Chest X-ray. View position: PA
Patient age: 28
Patient sex: M
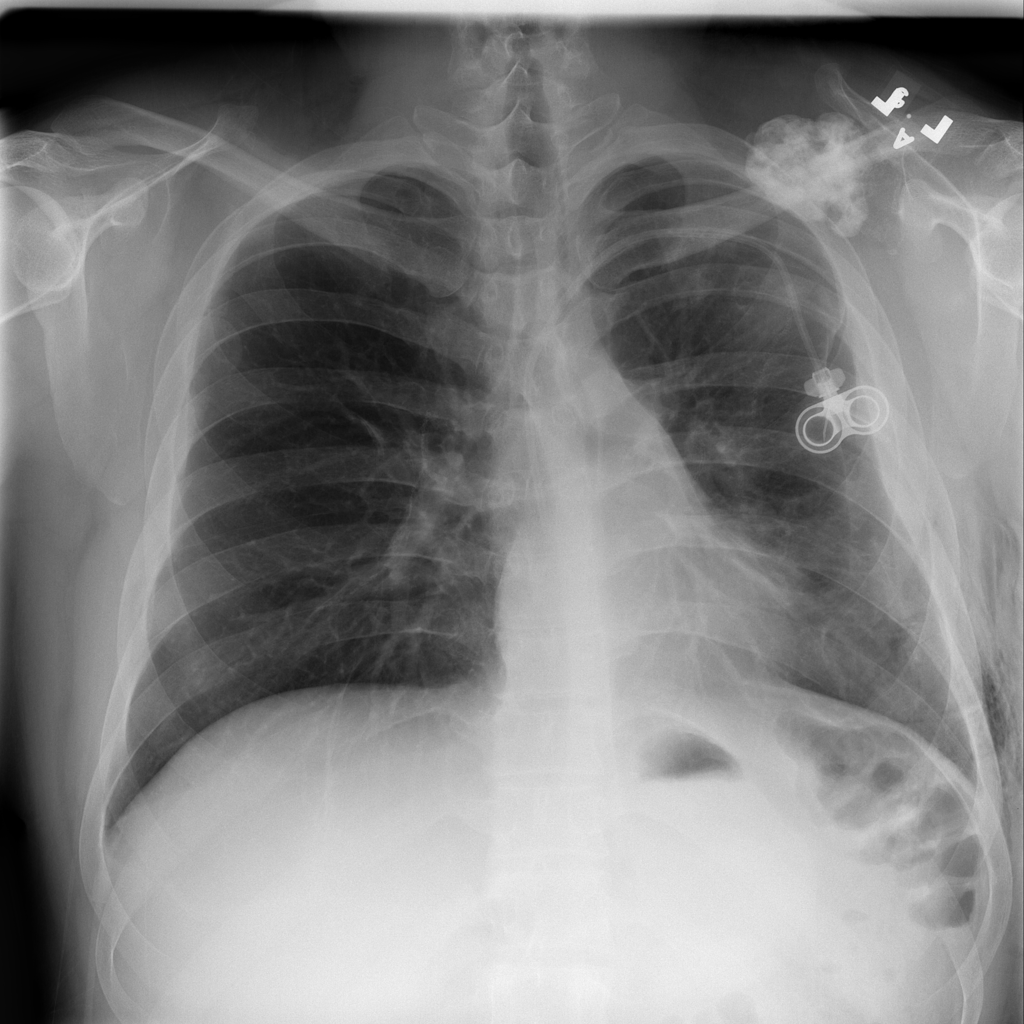
Finding: Pneumothorax